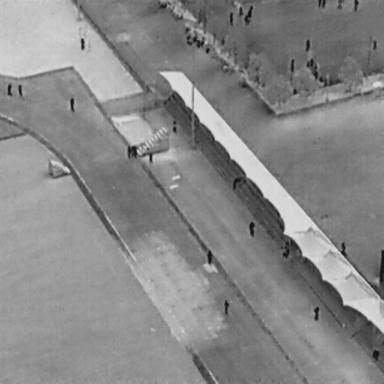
There are 25 People in the infrared image.